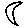
Label: moon